Interaction volume radius: 10 \u00c5
Interaction volume height: 10 \u00c5
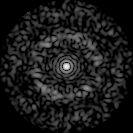
Disorder parameter: 0.8069